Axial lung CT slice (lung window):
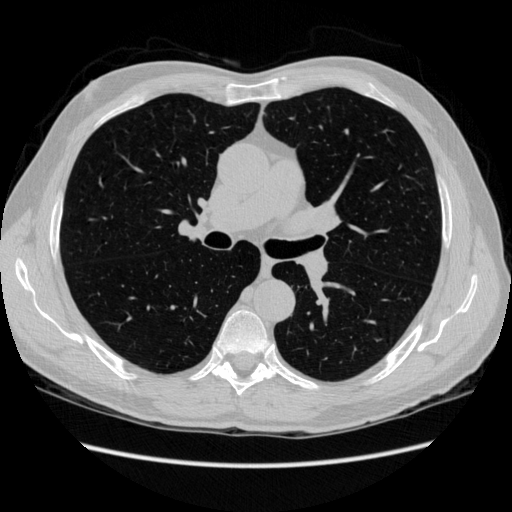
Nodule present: no